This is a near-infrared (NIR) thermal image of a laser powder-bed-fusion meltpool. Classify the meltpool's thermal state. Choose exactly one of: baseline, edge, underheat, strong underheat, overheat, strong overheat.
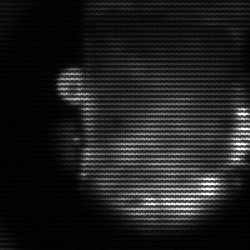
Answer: baseline